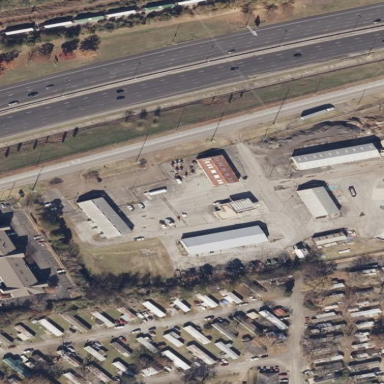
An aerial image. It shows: Industrial depot area.